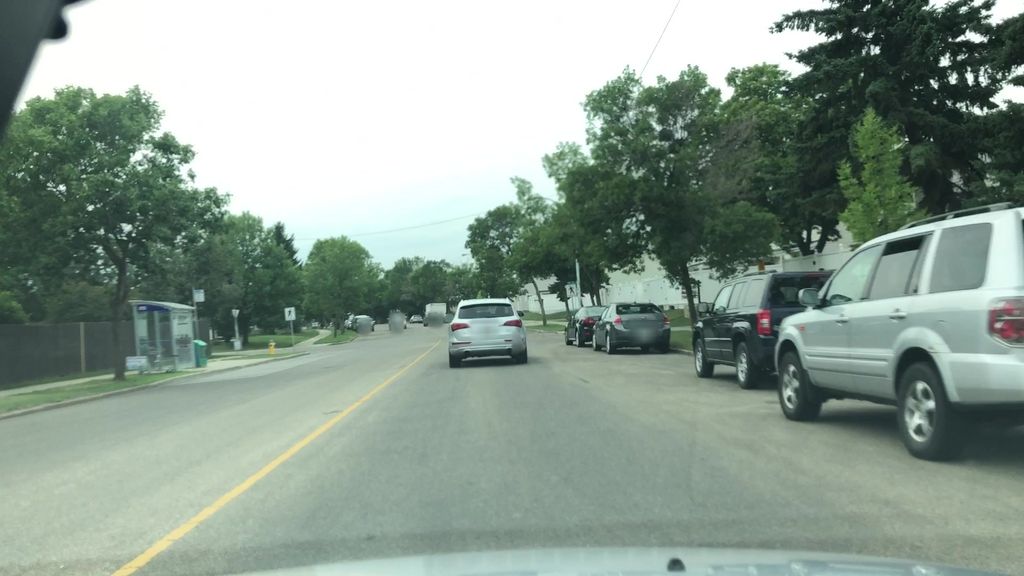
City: edmonton